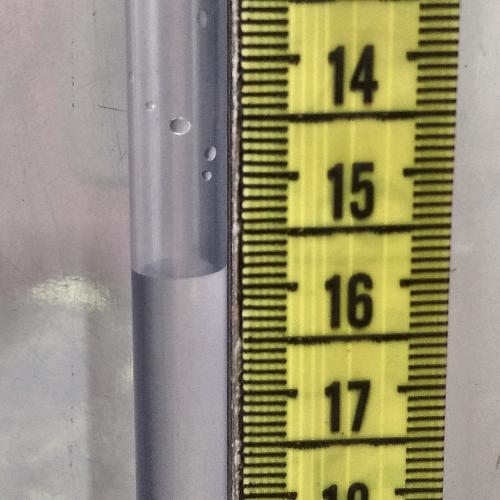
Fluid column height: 15.8 cm